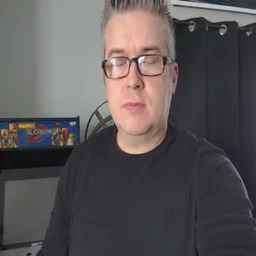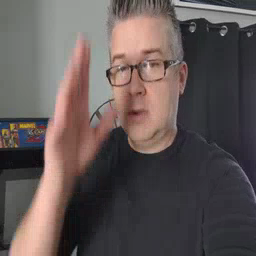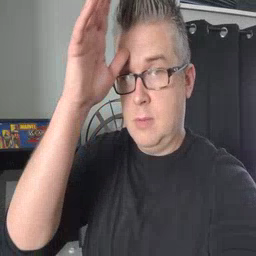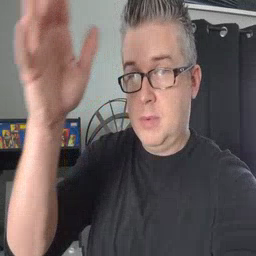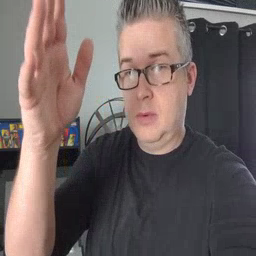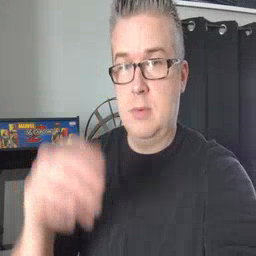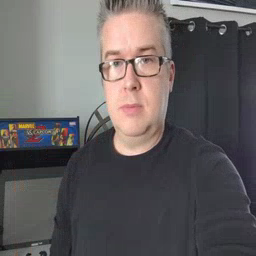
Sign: grandpa